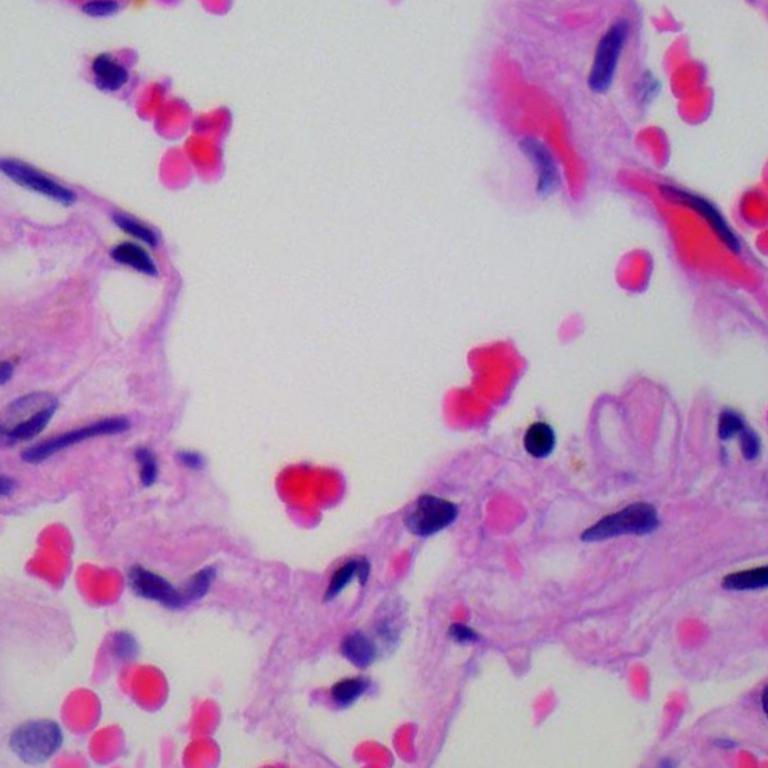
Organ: lung
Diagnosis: benign